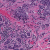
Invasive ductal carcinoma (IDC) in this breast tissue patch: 0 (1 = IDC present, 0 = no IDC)